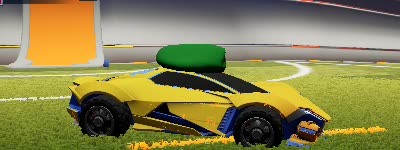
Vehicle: werewolf